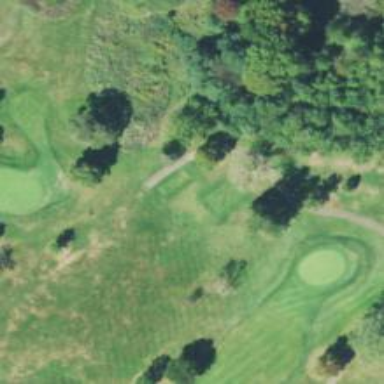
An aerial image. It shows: Pathway for golfing.